Question: I am working Oracle APEX, i am little bit confused in Queries how to make it. I created two tables with following attributes
'''
Employees( "EMP_ID",
"EMP_NAME",
"EMP_DESIGNATION" ,
"EMP_ADDRESS" ,
"EMP_GENDER",
"EMP_CONTACT",
"EMP_EMAIL" ,
"EMP_JOINING_DATE",
CONSTRAINT "PK_EMP_ID" PRIMARY KEY ("EMP_ID") ENABLE
);'
'''
and
'''
Attendance
( ATT_ID,
EMP_ID,
ATT_STATUS,
ATT_IN DATE,
ATT_OUT DATE,
ATT_COMMENTS,
CONSTRAINT "PK_ATT_ID" PRIMARY KEY ("ATT_ID") ENABLE
CONSTRAINT "FK_EMP_ID" FOREIGN KEY ("EMP_ID") REFERENCES "EMPLOYEES" ("EMP_ID"));
'''
I have subtracted the 'Att_Out' from 'Att_In' to get the Time in MINUTES which i get and then 'multiply' it with '.69' which is the salary of employees per minute as shown in diagram with Query.
'''
select emp_id,sum(((att_out-att_in)*1440)*.69) as "minutes*sal/m"
from attendance group by emp_id;
'''

I want to 'select EMP_ID,EMP_NAME' from 'Employees' Table with the rest of the query as mentioned above. I did with 'INNER JOIN' but then 'group by' function is giving me error.
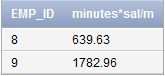
Answer: Try this
'''
SELECT e.emplid, e.emp_name,
sum(((a.att_out-a.att_in)*1440)*.69) as "minutes*sal/m"
FROM Employees e
inner join attendance a on e.emplid = a.emplid
group by e.emplid, e.emp_name
'''